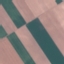
Land use / land cover class: AnnualCrop